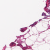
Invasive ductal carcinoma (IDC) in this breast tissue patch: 0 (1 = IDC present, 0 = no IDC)